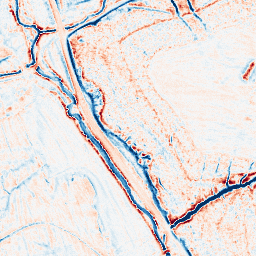
Category: edge_preserving
Decomposition family: anisotropic_diffusion
Decomposition parameters: iterations: 50
kappa: 50
gamma: 0.05
Upsampling method: sinc_hamming
Upsampling parameters: scale: 2
kernel_size: 16
Upsampling scale: 2